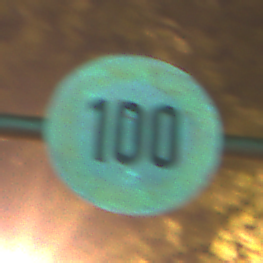
Verkehrszeichen: Geschwindigkeit100
Umgebung: Outdoor, Urban
Tageszeit: Night
Wetter: PartlyCloudy
Licht: Artificial
Jahreszeit: NotSpecified
Kontrast: HighContrast